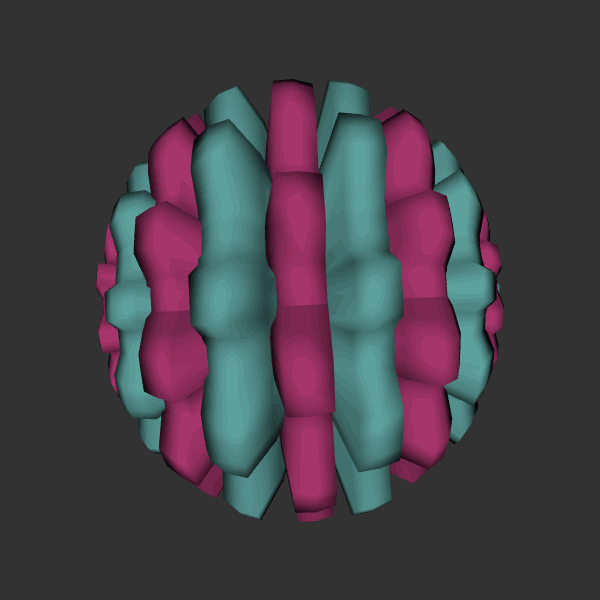
Background: dark